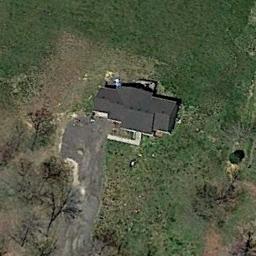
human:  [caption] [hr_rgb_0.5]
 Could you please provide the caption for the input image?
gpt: At the intersection of two roads, There are several sparse residences .

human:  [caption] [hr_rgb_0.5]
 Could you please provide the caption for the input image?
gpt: In a sparse residential area there is a house and several withered trees surrounded by grass .

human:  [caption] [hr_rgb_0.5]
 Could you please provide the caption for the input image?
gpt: The sparse residential is on the grass next to some trees and a road .

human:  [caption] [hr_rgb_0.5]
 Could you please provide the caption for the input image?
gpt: The sparse residential is surrounded by grass .

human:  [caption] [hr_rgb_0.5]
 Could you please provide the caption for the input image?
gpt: A sparse residential area with a black building on the green meadow .